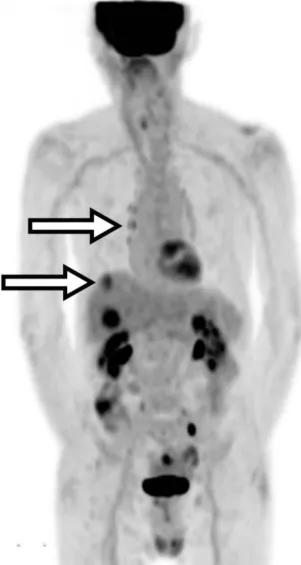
Patient D MIP images. (B) Repeated imaging. Arrows indicate the areas of clinically relevant increased uptake.
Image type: radiology (pet)